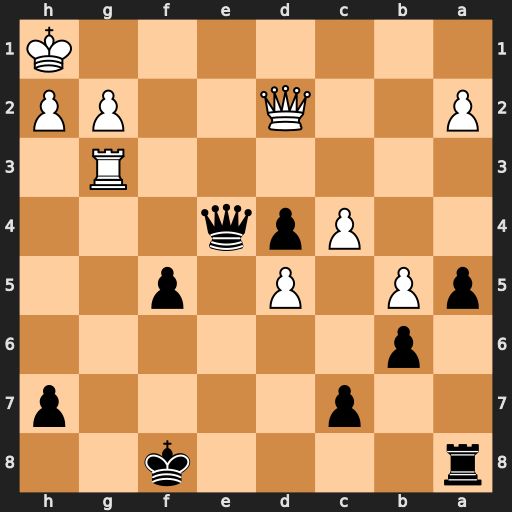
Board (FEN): r4k2/2p4p/1p6/pP1P1p2/2Ppq3/6R1/P2Q2PP/7K
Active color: b
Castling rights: -
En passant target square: -
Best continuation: Qb1+ Qc1 Qxc1#